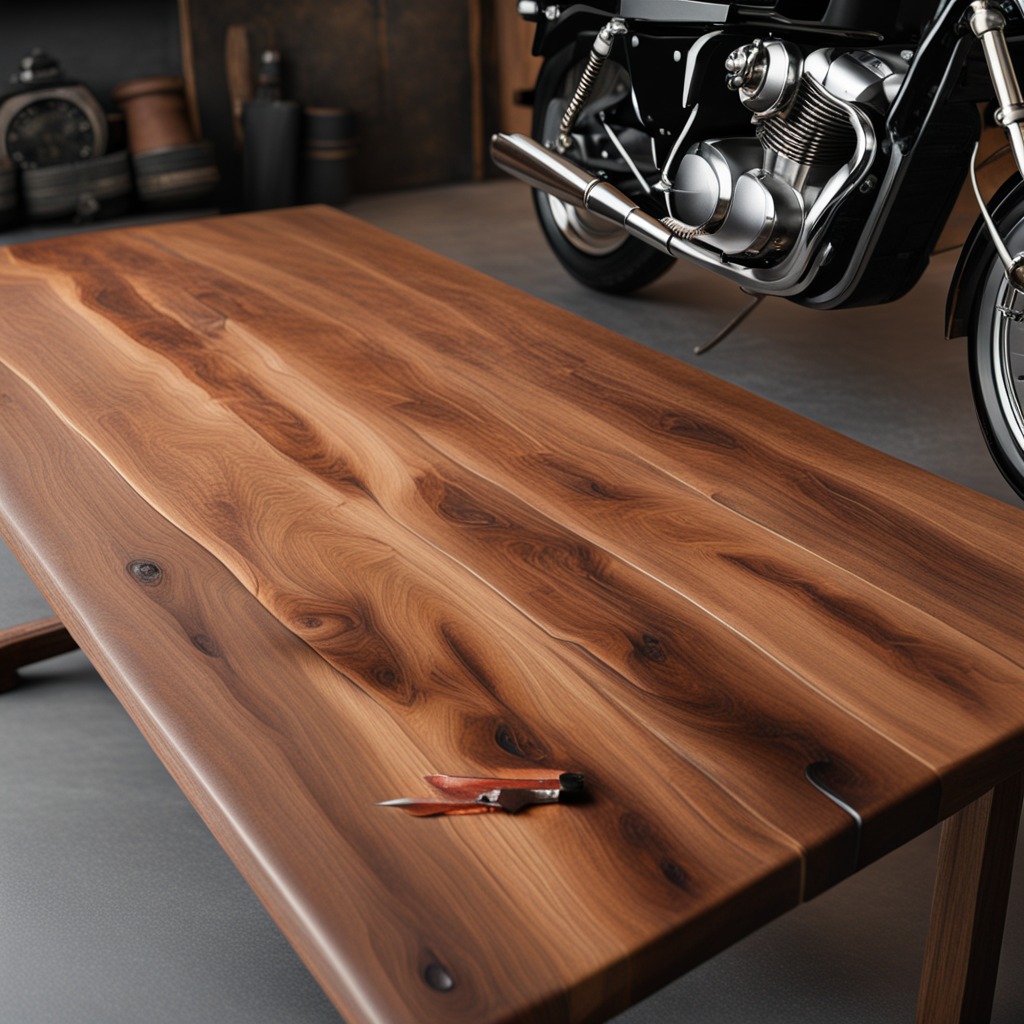
A utility knife lies on the oil-spilled wooden table in a vintage motorcycle garage.